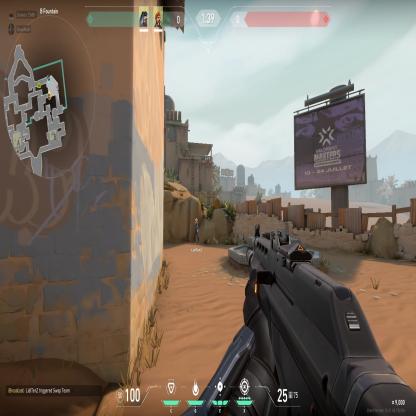
Label: teammate